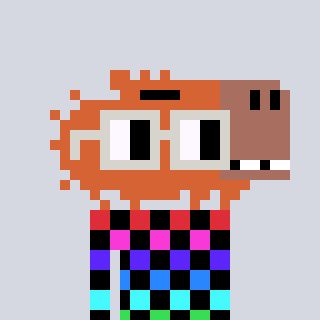
a pixel art character with square light gray glasses, a capybara-shaped head and a foggrey-colored body on a cool background